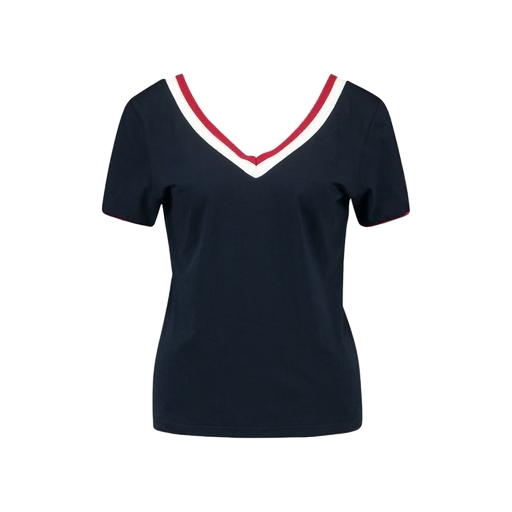
blue v-neck t-shirt only macy, multicolor dp curve navy tee, blue t-shirt only macy, white background